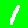
Digit: 1